Question: this week I try start new Asp.net core with razor project but intellisense not working in cshtml files so after searches and try different solutions I repair visual studio from external HDD and after that start working happily and all features work correctly but after I disconnect external HDD intellisense stop working on cshtml files again so I connect it again and restart VS and again all thing do correctly.
Now I need know why after installation visual studio again need installer and how can I solve this problem because I don't have enough space on my HDD to copy installer on it.
PS: before I start Asp.net core project I have problem many problem like UE4 can't find VS2017 path and I can't find reason and solve it but after know that VS try load something from installer path I test UE4 and that problem solved as well as intellisense at cshtml.
Edit: When my extrnal HDD DC, this message appear:
[
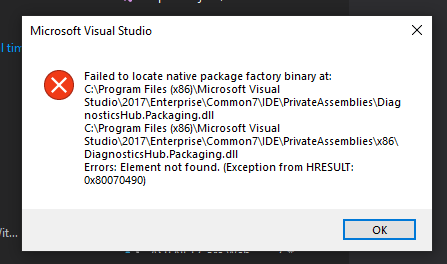
Answer: , when you use VS IDE, it has nothing to do with vs installer program. Unless you add other workloads, update, or repair.
I think you have installed the Installer program on the extra HDD and install the VS IDE on your local disk.
The right startup program is under 'xxx\Microsoft Visual Studio7\Community\Common7\IDE\devenv.exe' in my side.
You can check this path and in my side, I remove the whole Installer folder, I can use the whole VS IDE without any errors.
So I guess whether you have installed on the extra HDD.
<URL>
If you are not this situation, you can ignore it:
will loads the the download package cache from time to time because the cache contains the default project template, Intelliense or related componment caches. So you have to make sure that the path of is under your local disk rather than the extra .
You have to install such folder on your local disk.
To resolve this issue, you have to reinstall VS IDE and when you finish uninstalling VS IDE, start to reinstall it, remember to select the path of the local disk for the .
This suggestion might have some instability and you could choose to use it:
You have to recreate a folder called like 'D:\Microsoft\VisualStudio' on your local disk and then copied the content from the extra HDD into the new one.
: if you install the cache under 'A:\VisualStudio\Packages' under the extra HDD, you have to copy the whole files from the 'A:\VisualStudio' into 'D:\Microsoft\VisualStudio' and you should copy all files in the upper level of the folder to the local disk.
And then open Registry Editor and enter 'Computer\HKEY_LOCAL_MACHINE\SOFTWARE\Microsoft\VisualStudio\Setup'
create a new string value called and then set its value to
'D:\Microsoft\VisualStudio\Packages'
<URL>